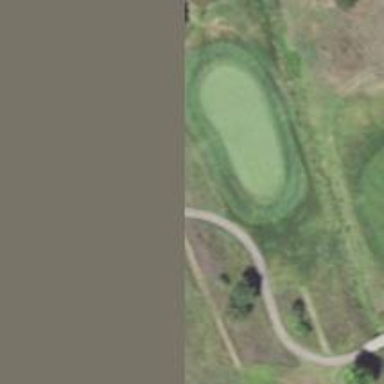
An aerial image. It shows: Service road used as golf cart path.